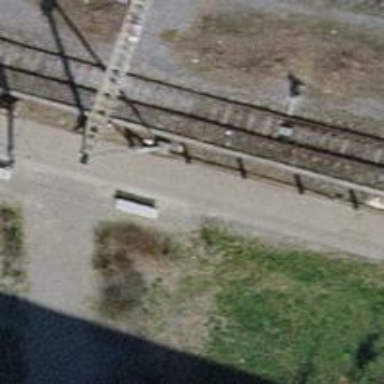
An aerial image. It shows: Bench for seating.